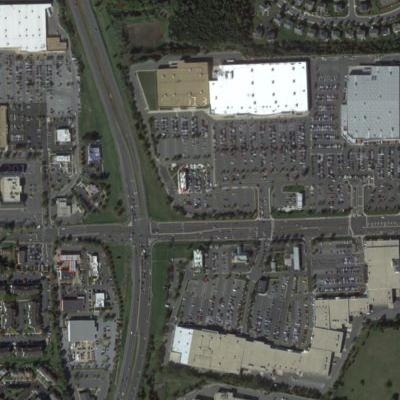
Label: gParking